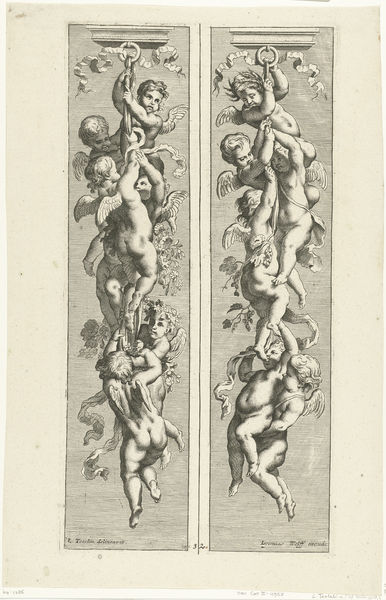
Titel: Twee trofeeën met putti
Künstler: Louis Testelin
Standort: Amsterdam
Institution: Rijksmuseum
Schlagwörter: décor, gravure, ange, anges, encre, lavis, ventre, angelot, rond, décoration, fesses, guirlande, angelots, décors, arabesque